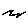
Label: zigzag